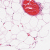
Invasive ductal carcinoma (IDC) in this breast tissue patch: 0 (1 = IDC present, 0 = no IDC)